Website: crate-barrel
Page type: account-selection
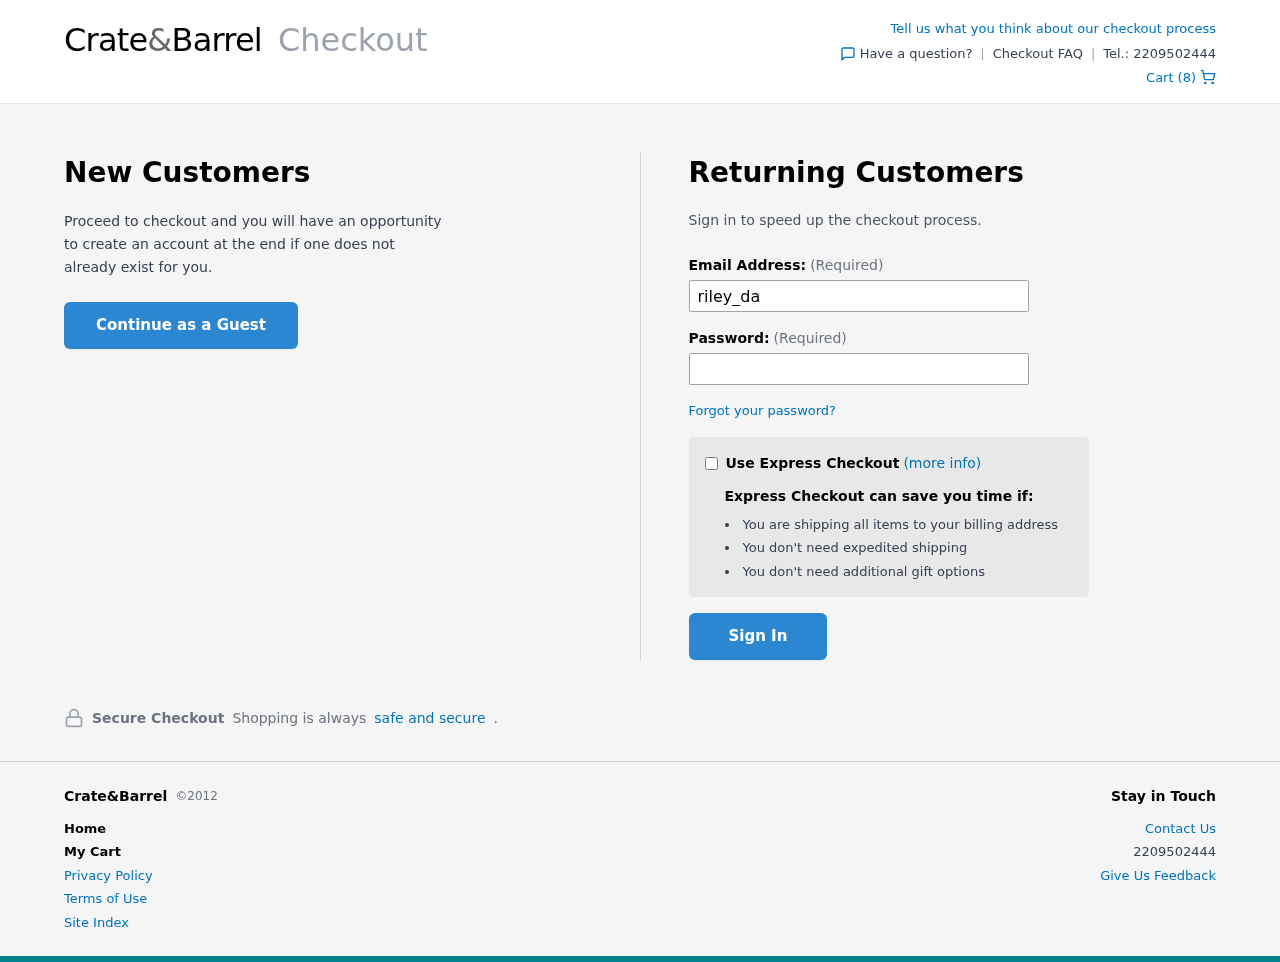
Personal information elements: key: PII_EMAIL
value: riley_day@hotmail.com
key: PII_PHONE
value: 2209502444
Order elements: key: ORDER_NUM_ITEMS
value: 8